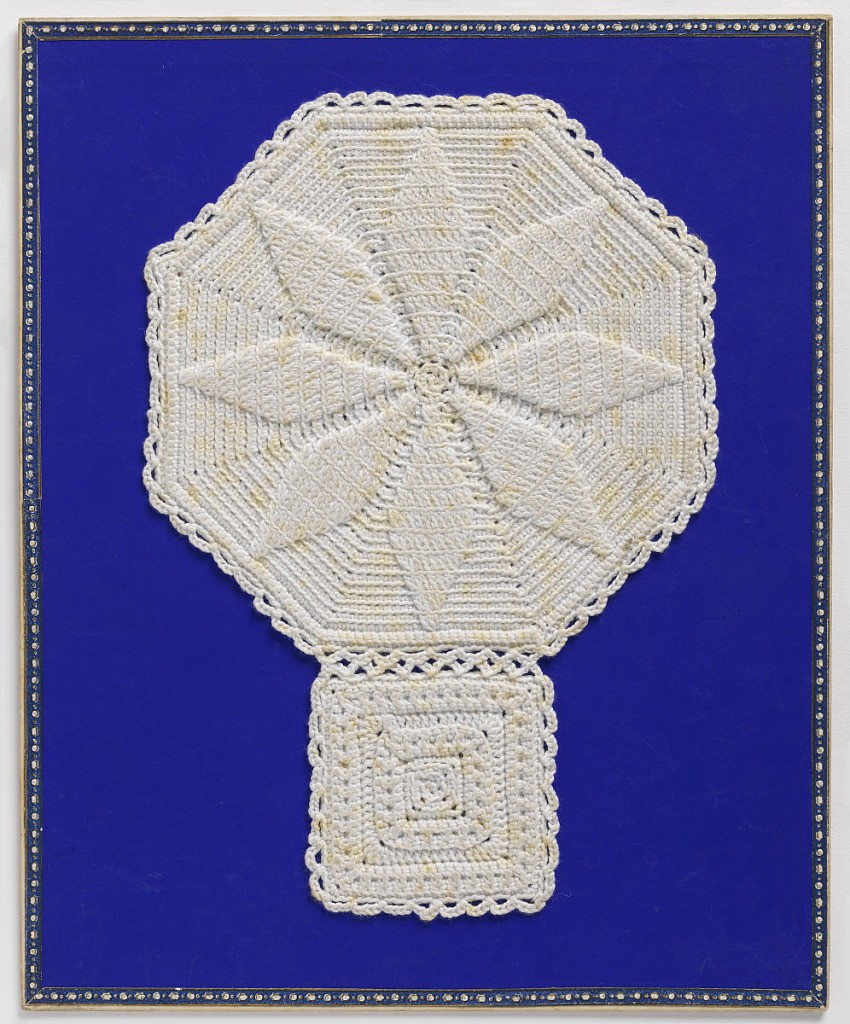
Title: Sewing sample
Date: late 19th century
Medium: Cotton
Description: Hexagonal shaped piece of white crochet with raised central pattern of petals, originating in center. Below, attached, is a small square sample.